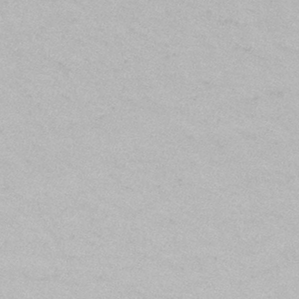
Label: frost